Question: I'm currently using Intellij IDEA 11.1.4 and though I've seen a few posts regarding issues with Grails plug-ins dependencies, I haven't been able to solve the problem locally. It seems as though Intellij doesn't recognize the plugins as relative to the project module.
For instance all dependencies.groovy files under plug-ins are showing errors for Unresolved Reference Access. However, the main project doesn't seem to have this issue.
>
I've attempted running grails clean, re-building the project from scratch, and still the error persists ...

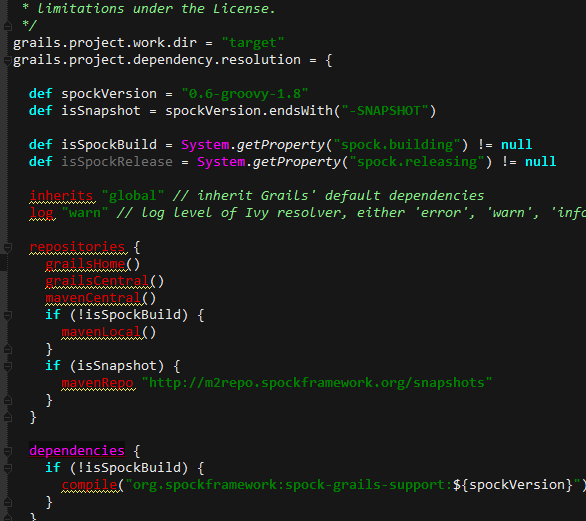
Answer: Okay ... After hours of searching I figured out this 'issue' by complete accident. The invalid references are not related to grails dependency errors per-se but a are actually references to <URL> not being set for the Grails plug-ins that Intellij IDEA needs to relate Groovy DSL Expressions. Basically my problem was a lack of understanding about Intellij's support for DSL languages.
The solution was to simply add the dynamic properties by selecting + at the method or property and to invoke the 'Add Dynamic Property' dialogue.

Once added the reference errors disappeared.